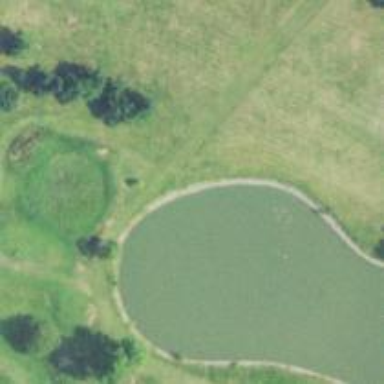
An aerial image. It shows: Pathway for golfing.